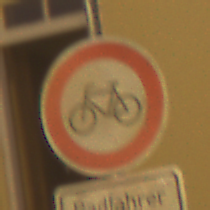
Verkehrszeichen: VerbotRadverkehr
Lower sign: HinweisDurchVerbaleAngabe3
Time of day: Night
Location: Outdoor (Urban)
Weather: Clear
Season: NotSpecified
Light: Artificial